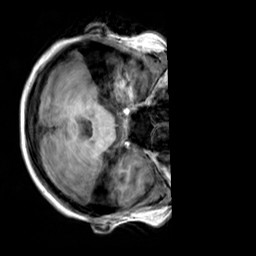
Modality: T1w
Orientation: axial
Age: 22
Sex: female
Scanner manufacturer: siemens
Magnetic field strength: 3 T
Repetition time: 2.3 s
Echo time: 0.00303 s